Question: I have been trying to run the sample project of the new <URL>
And a is shown.
The question is why is it showing the map on a 2.2 device, on the stacktrace I see the following message:
'''
12-06 09:40:36.039: W/dalvikvm(14657): Unable to resolve superclass of Lmaps/a/du; (411)
12-06 09:40:36.039: W/dalvikvm(14657): Link of class 'Lmaps/a/du;' failed
12-06 09:40:36.039: W/dalvikvm(14657): Unable to resolve superclass of Lmaps/a/ej; (2363)
12-06 09:40:36.039: W/dalvikvm(14657): Link of class 'Lmaps/a/ej;' failed
12-06 09:40:36.039: W/dalvikvm(14657): Unable to resolve superclass of Lmaps/j/k; (2379)
12-06 09:40:36.039: W/dalvikvm(14657): Link of class 'Lmaps/j/k;' failed
12-06 09:40:36.039: E/dalvikvm(14657): Could not find class 'maps.j.k', referenced from method maps.y.ae.a
12-06 09:40:36.039: W/dalvikvm(14657): VFY: unable to resolve new-instance 3571 (Lmaps/j/k;) in Lmaps/y/ae;
12-06 09:40:36.039: D/dalvikvm(14657): VFY: replacing opcode 0x22 at 0x007d
12-06 09:40:36.125: D/dalvikvm(14657): VFY: dead code 0x007f-008f in Lmaps/y/ae;.a (Landroid/view/LayoutInflater;Lcom/google/android/gms/maps/GoogleMapOptions;Z)Lmaps/y/ae;
12-06 09:40:36.192: I/dalvikvm(14657): Could not find method java.io.IOException.<init>, referenced from method maps.bg.e.a
12-06 09:40:36.195: W/dalvikvm(14657): VFY: unable to resolve direct method 14965: Ljava/io/IOException;.<init> (Ljava/lang/String;Ljava/lang/Throwable;)V
12-06 09:40:36.195: D/dalvikvm(14657): VFY: replacing opcode 0x70 at 0x0087
12-06 09:40:36.195: D/dalvikvm(14657): VFY: dead code 0x008a-008c in Lmaps/bg/e;.a ([B)Ljava/util/Hashtable;
12-06 09:40:36.555: D/dalvikvm(14657): GC_FOR_MALLOC freed 4020 objects / 327288 bytes in 61ms
12-06 09:40:36.707: E/Google Maps Android API(14657): Google Maps application is missing.
'''
well it seems like we can't run it yet on the emulator, yet.
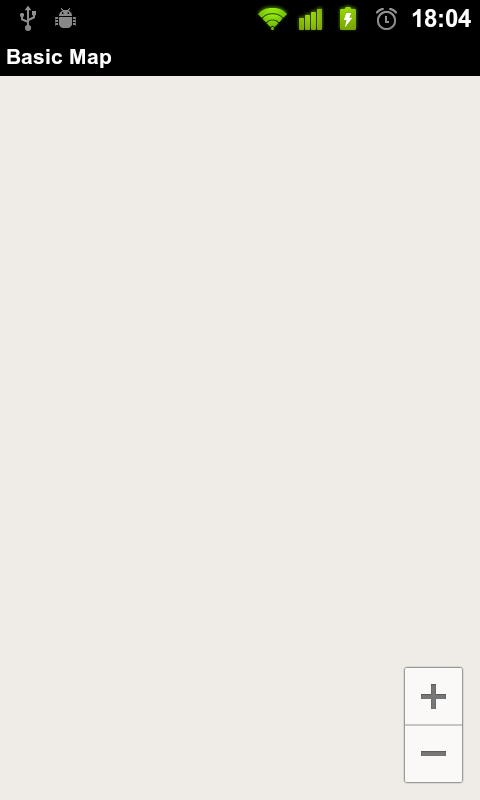
Answer: The logcat saw the following message:
'''
12-06 09:40:36.707: E/Google Maps Android API(14657): Google Maps application is missing.
'''
So Installing <URL> has the problem.
Also it Seems like the google maps installation is in some countries, and running the application on 2.2 simply won't work without the google maps installed.
From the comment a user has posted a code to check if google maps is installed in the following question:
<URL>